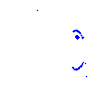
Particle: pion